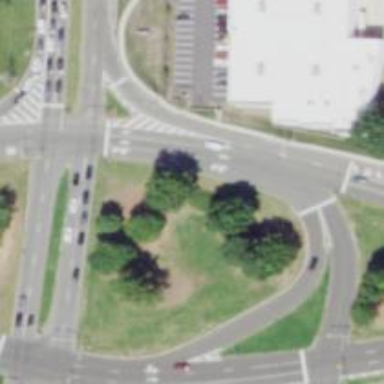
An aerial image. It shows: Circular junction on primary highway.